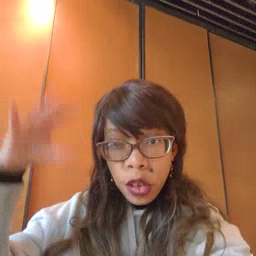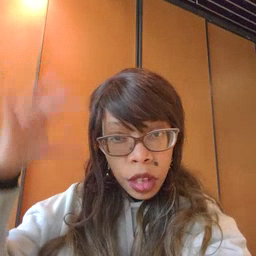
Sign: rain